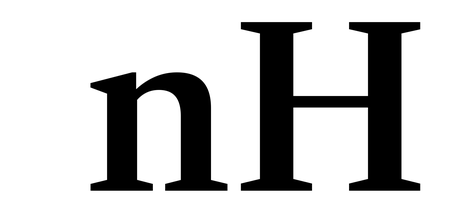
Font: LibreCaslonText_SemiBold